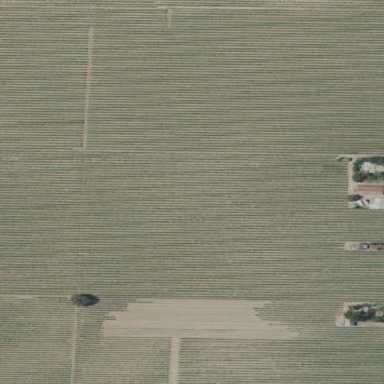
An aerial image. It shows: Beautiful vineyard in the countryside.